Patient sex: F
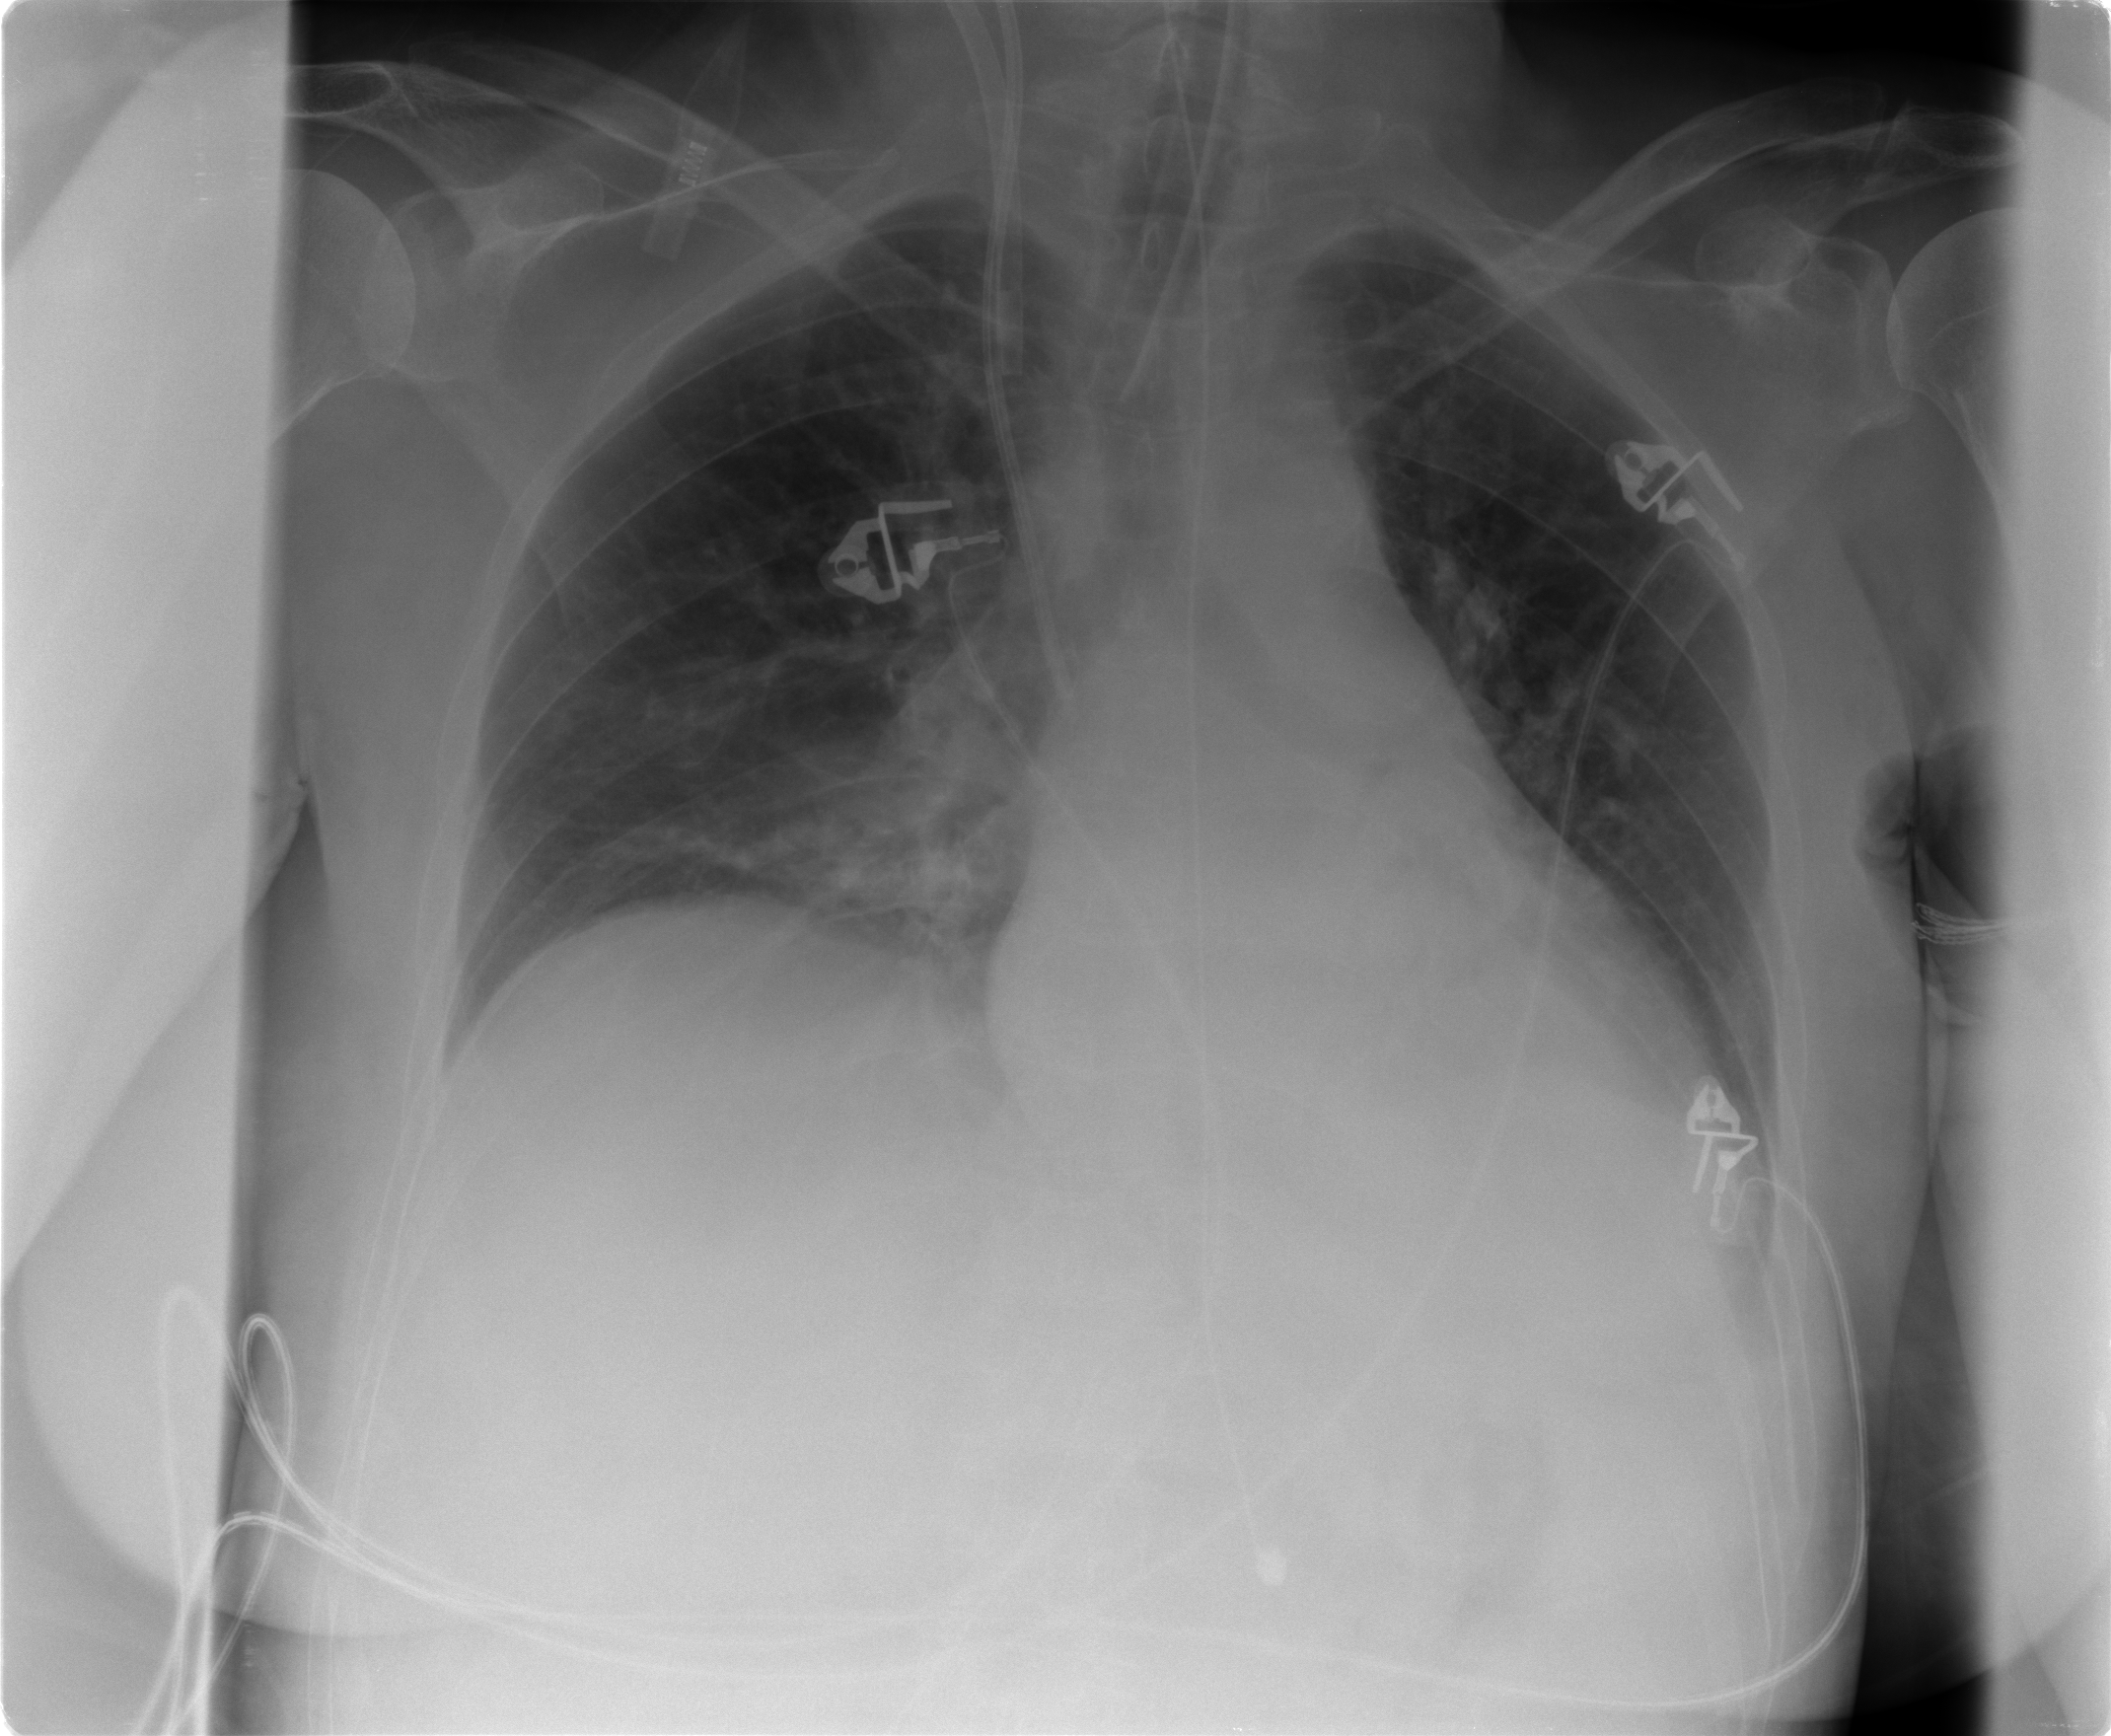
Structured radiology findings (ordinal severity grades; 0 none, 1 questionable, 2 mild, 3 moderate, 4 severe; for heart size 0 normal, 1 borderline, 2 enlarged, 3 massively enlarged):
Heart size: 0
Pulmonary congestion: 0
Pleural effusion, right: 0
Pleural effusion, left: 0
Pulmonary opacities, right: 0
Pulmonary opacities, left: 0
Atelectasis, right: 1
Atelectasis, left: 0